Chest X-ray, AP view. Patient: 46 years old, sex F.
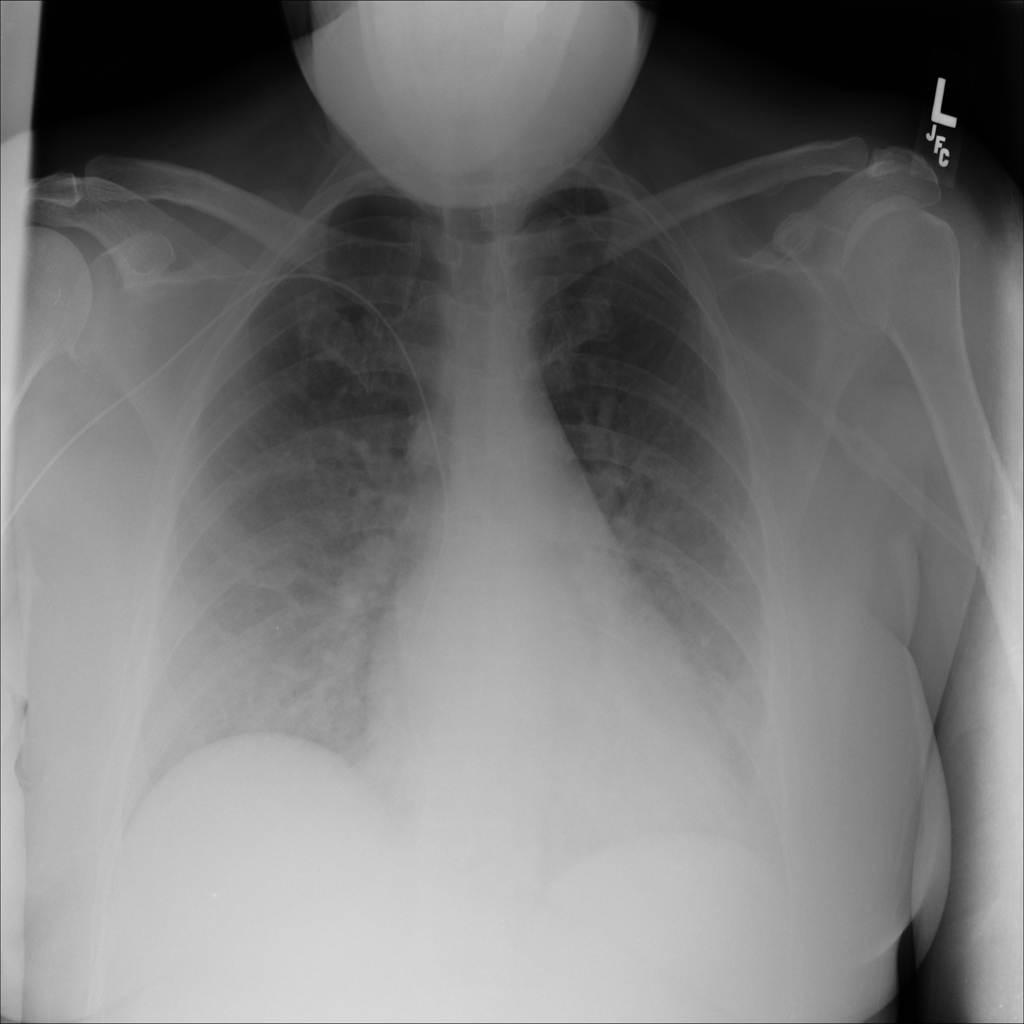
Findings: No Finding